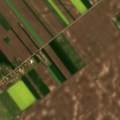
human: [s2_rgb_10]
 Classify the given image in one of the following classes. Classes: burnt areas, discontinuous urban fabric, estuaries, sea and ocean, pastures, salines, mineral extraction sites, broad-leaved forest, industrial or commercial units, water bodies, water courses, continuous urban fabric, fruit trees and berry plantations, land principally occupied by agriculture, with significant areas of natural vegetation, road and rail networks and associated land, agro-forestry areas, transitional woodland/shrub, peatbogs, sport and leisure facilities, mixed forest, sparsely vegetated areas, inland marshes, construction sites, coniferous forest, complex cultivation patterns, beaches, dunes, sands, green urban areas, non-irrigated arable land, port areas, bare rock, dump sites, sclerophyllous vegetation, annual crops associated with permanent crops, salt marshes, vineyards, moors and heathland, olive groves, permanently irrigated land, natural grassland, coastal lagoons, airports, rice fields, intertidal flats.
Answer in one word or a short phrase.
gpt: discontinuous urban fabric, non-irrigated arable land